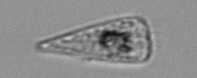
Label: Licmophora